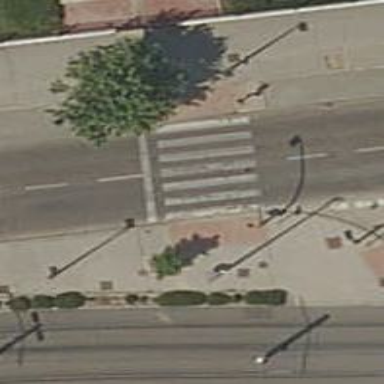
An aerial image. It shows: Uncontrolled zebra crossing on the road.